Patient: sex M, age 75
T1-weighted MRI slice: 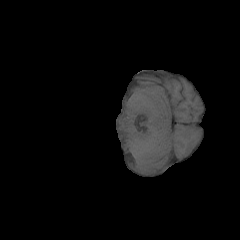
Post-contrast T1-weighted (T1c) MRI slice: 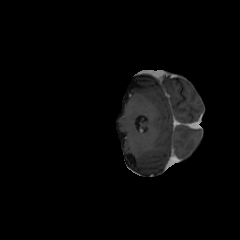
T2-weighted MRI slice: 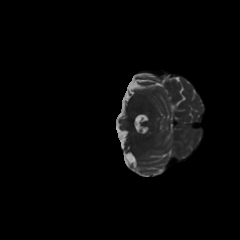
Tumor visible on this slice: no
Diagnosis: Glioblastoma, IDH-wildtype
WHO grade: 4